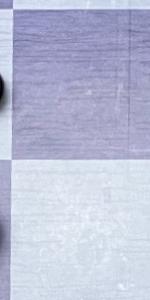
Label: Empty